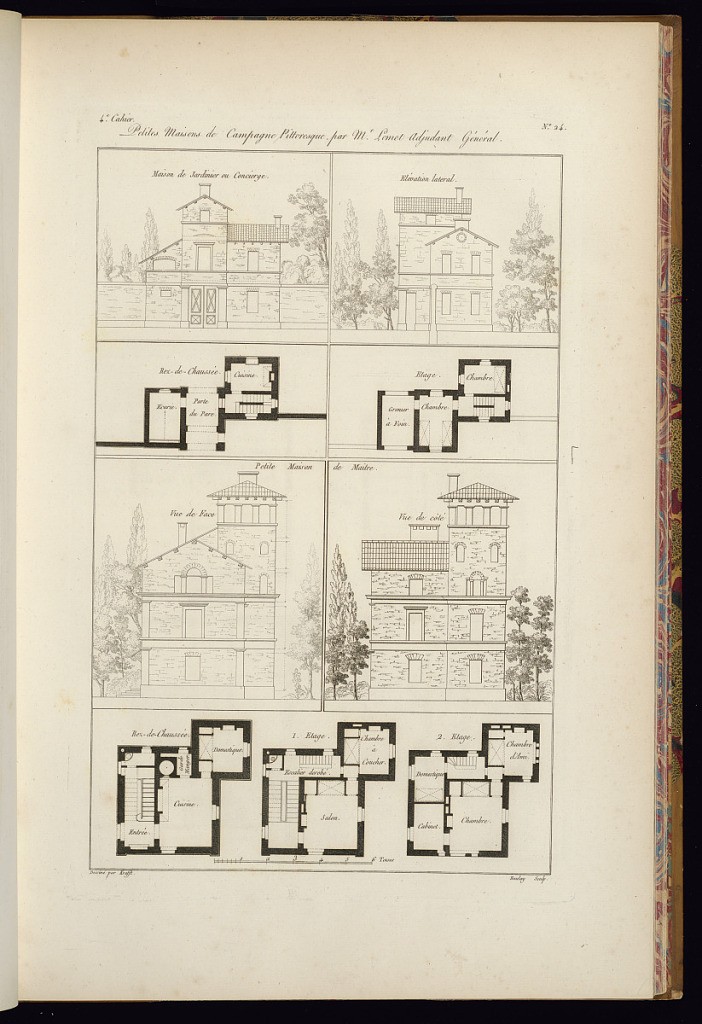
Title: Petites Maisons de Campagne Pittoresque par Mr. Lomet Adjudant Général
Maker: Jean-Charles Krafft, French, 1764 - 1833
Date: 1812
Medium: Etching and engraving on paper
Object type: Print
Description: An architectural print illustrating smaller country houses with four exterior elevations and five floor plans. The plate is titled, numbered, and signed